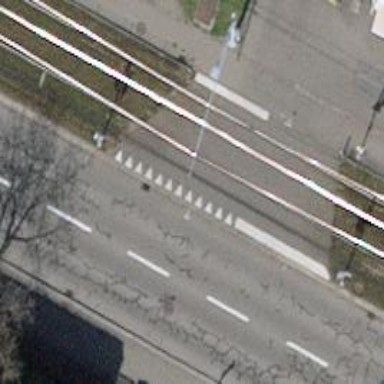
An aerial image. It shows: Tram level crossing on the railway.